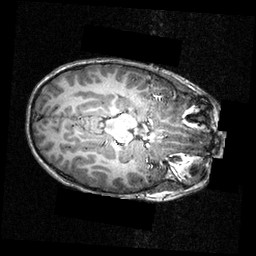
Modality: T1w
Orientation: axial
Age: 12
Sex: male
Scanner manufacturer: siemens
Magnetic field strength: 3.951 T
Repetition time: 1.5 s
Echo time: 0.00335 s